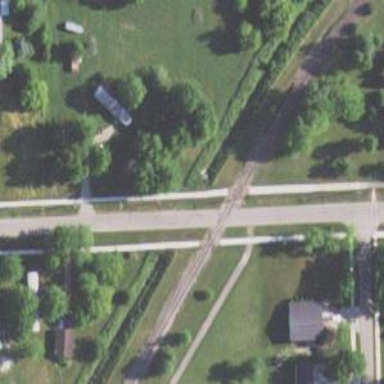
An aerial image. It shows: Crossing for the railway.